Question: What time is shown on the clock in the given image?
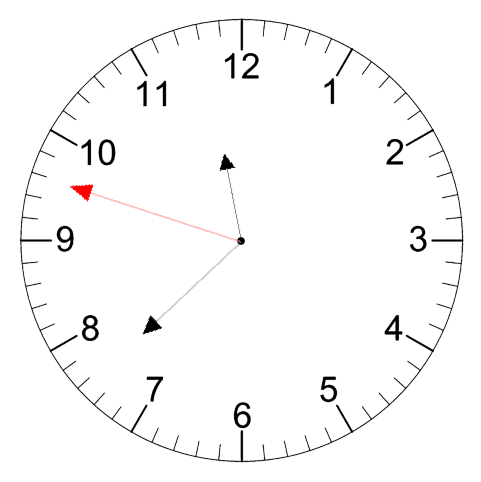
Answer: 11:37:48